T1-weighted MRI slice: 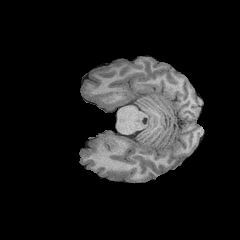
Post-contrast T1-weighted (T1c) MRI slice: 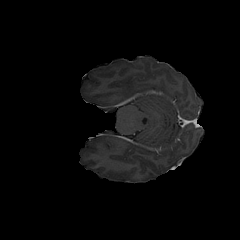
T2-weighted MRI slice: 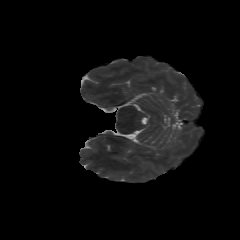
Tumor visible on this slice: yes